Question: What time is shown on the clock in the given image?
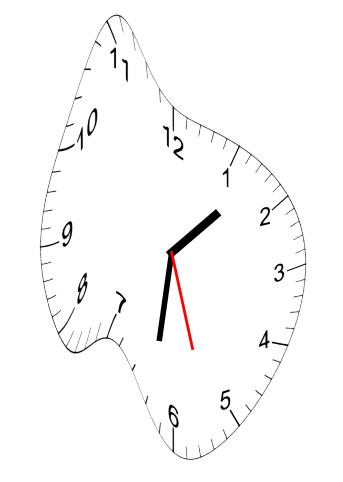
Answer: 01:31:27